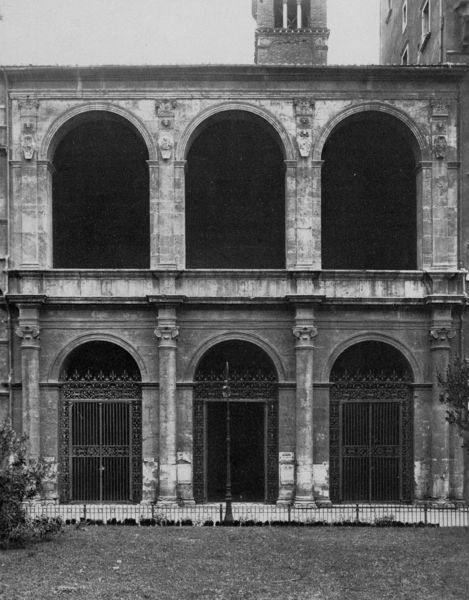
Titel: S. Marco (Benediktionsloggia)
Künstler: Francesco del Borgo
Standort: Roma
Institution: Palazzo Venezia
Schlagwörter: baum, himmel, schatten, weiß, bäume, kirchturm, stadt, ausschnitt, fenster, grau, laterne, licht, pfeiler, schwarz, säule, säulen, tür, dach, gebäude, gras, haus, rasen, weg, wiese, zaun, wand, architektur, stein, steine, häuser, strauch, busch, gitter, kirche, frontal, gotik, renaissance, schornstein, turm, garten, relief, ansicht, bogen, fassade, italien, türen, studie, leer, leere, mauer, ziegel, hof, türe, pilaster, rundbogen, krieg, detail, lciht, metall, durchgang, geländer, tor, foto, fotografie, photographie, bögen, eingang, eisen, loggia, ruine, kloster, türme, torbogen, schwarz-weiss, pflastersteine, friedhof, architrav, arkaden, kapitelle, rom, kapitell, photo, fries, portal, tore, sims, weißß, gesims, glocke, architrave, bündelpfeiler, gotisch, rundbögen, romanik, florenz, konsolen, dorisch, tur, korinthisch, stahl, schlösser, geschoss, gallerie, säulengang, aufriss, korintisch, etage, hofgarten, eisengitter, zweigeschossig, romanisch, gesimse, kolonaden, arke, synagoge, klosterkirche, schallöffnung, innehof, tabulariummotiv, kunstakademie, torgitter, kämpferplatten, scharzweiss, ansich, schwwarz, tabularium, blendpilaster, rundboge, klosterhof, innenho, rundböen, türgitter, s#ule, lazerne, rtasen, rudbogen, 7tor